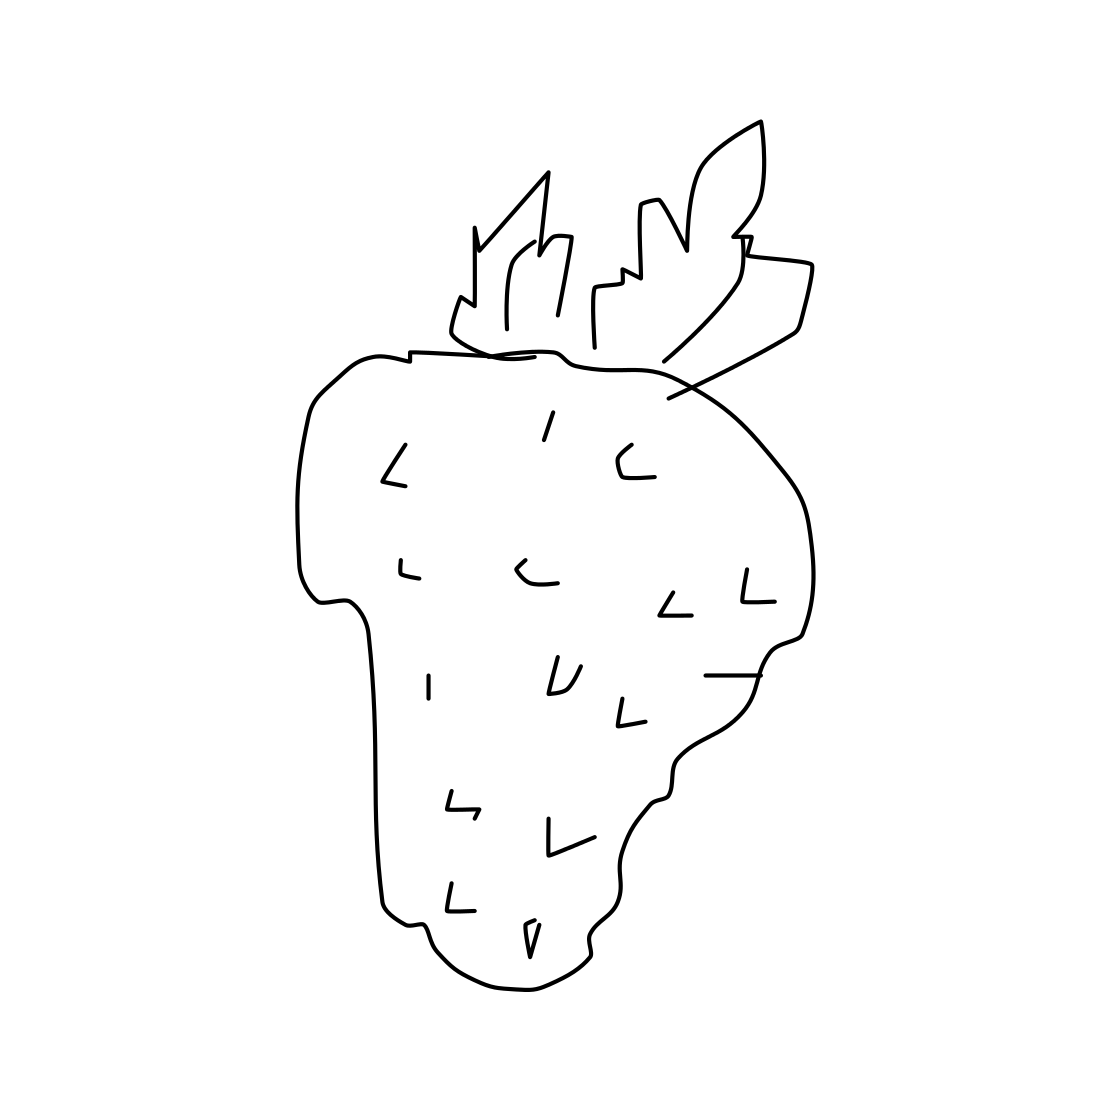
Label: strawberry